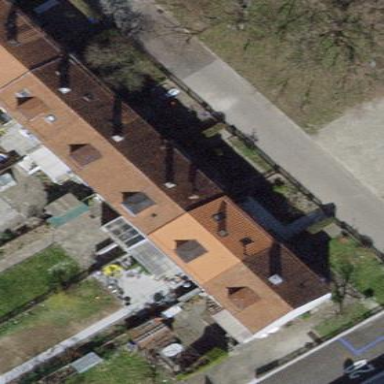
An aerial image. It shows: Semidetached house with gabled roof covered in tiles.